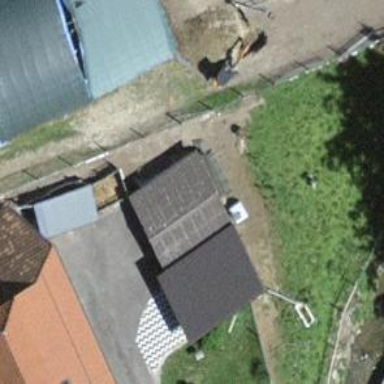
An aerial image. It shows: Garage.